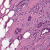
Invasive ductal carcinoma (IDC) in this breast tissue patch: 1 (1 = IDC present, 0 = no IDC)